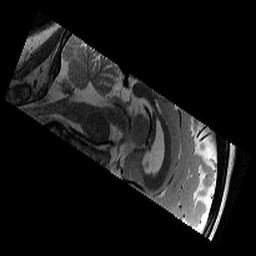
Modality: T2w
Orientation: sagittal
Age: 9
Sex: female
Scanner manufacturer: siemens
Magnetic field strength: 3 T
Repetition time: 9.23 s
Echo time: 0.067 s